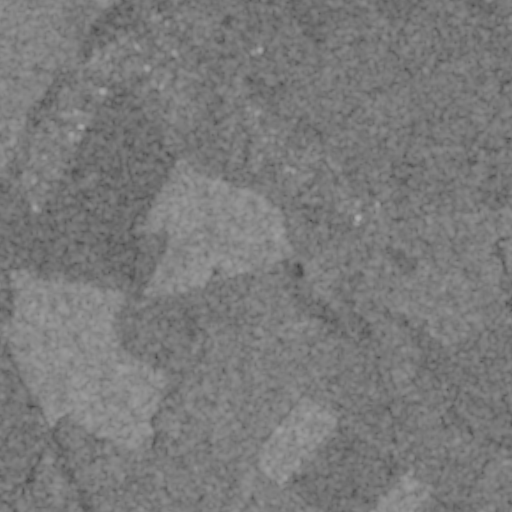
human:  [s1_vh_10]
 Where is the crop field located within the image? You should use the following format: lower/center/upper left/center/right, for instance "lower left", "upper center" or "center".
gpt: The crop field is located in the left of the image.
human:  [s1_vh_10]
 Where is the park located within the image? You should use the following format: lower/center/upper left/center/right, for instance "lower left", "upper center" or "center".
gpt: The park is located in the center of the image.
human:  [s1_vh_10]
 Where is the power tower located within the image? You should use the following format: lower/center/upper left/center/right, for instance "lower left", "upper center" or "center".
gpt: The power tower is located in the lower left of the image.
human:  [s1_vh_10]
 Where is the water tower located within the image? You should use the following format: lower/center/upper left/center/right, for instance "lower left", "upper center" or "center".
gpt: The water tower is located in the center of the image.
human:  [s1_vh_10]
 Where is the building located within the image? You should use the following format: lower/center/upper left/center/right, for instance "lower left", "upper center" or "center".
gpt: There is no building in the image.

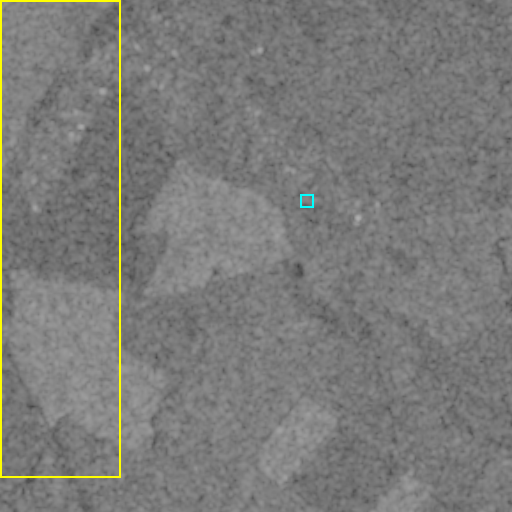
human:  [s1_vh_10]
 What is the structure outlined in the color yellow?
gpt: The structure outlined in yellow is a crop field.
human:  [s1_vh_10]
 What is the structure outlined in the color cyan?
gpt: The structure outlined in cyan is a park.
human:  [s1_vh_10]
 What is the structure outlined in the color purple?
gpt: There is no purple outline.